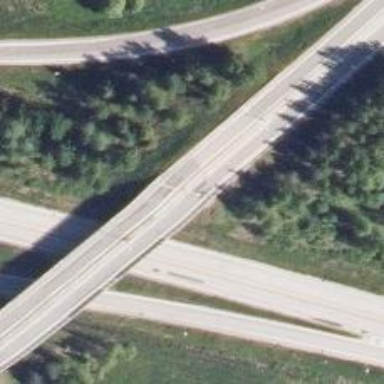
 designed for motor vehicles on trunk link."